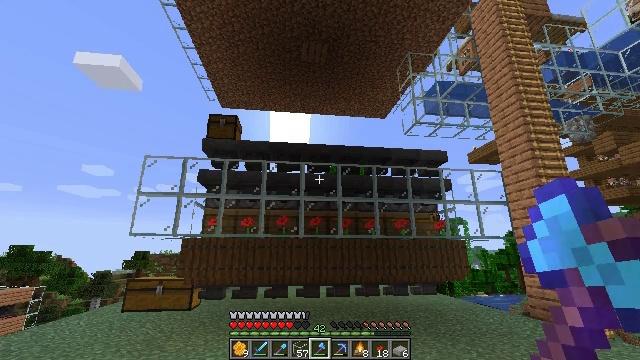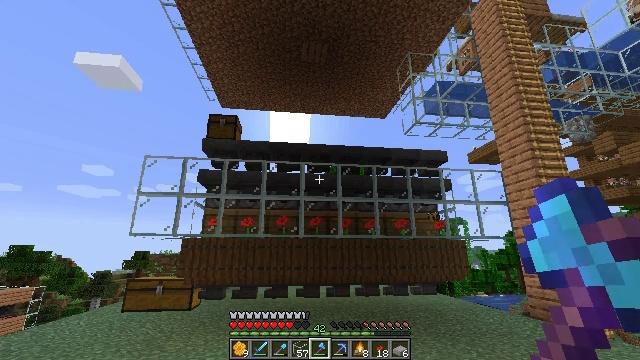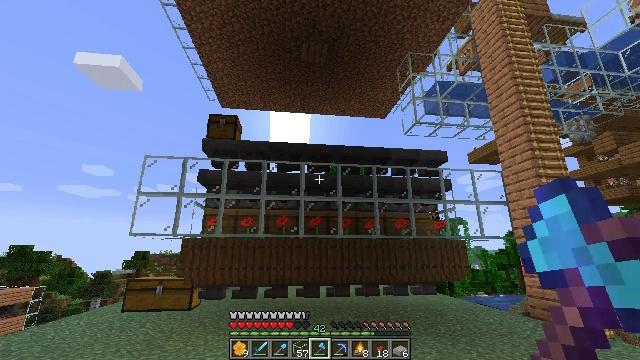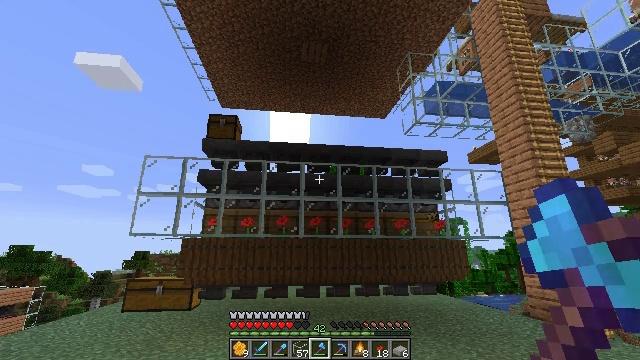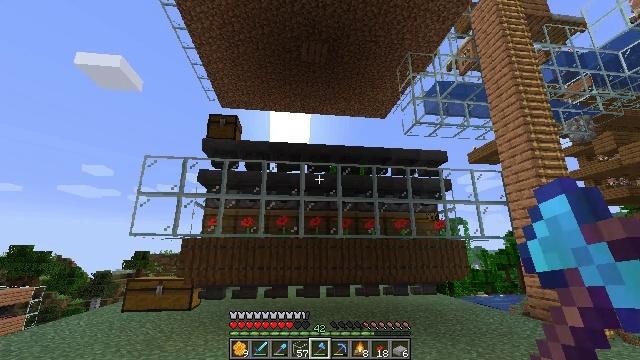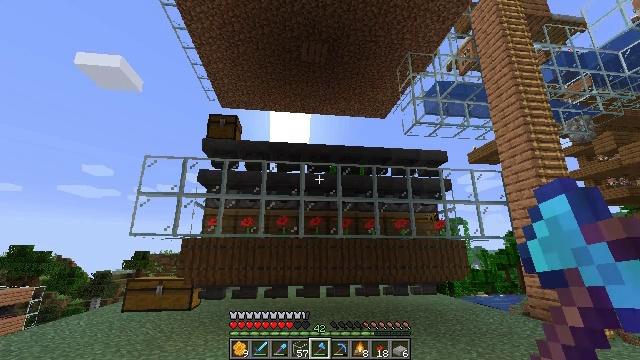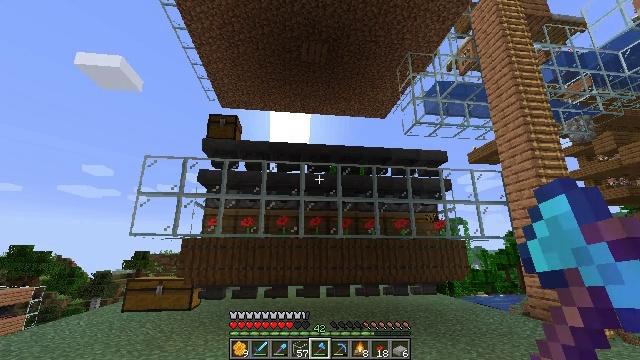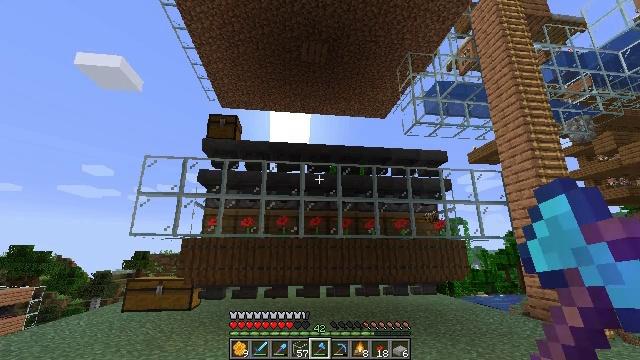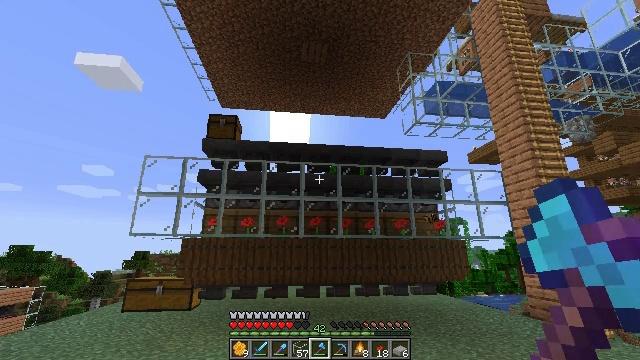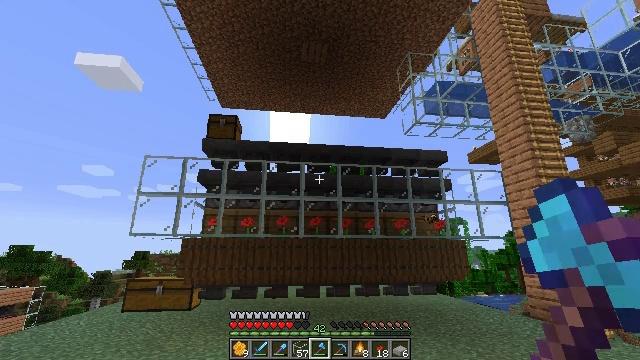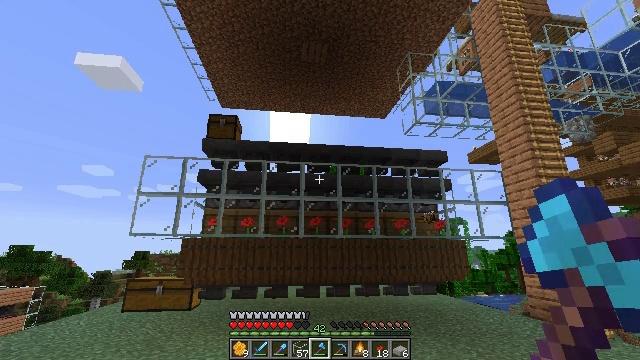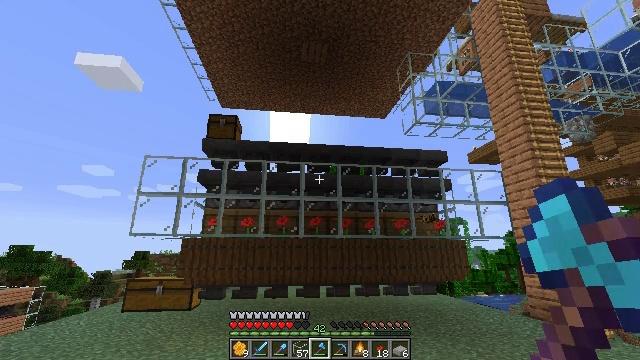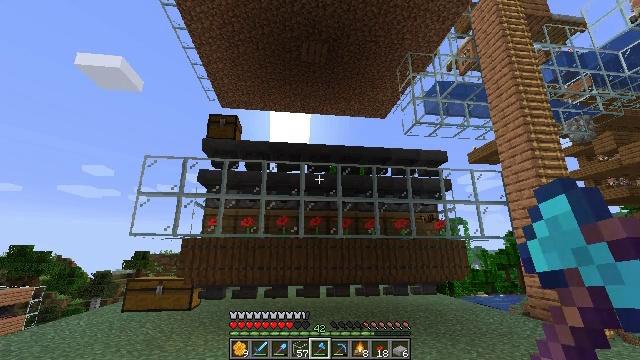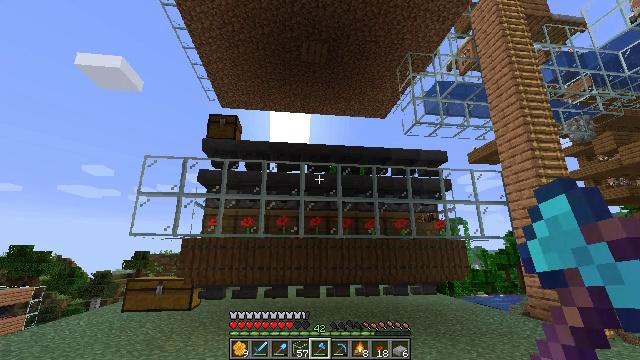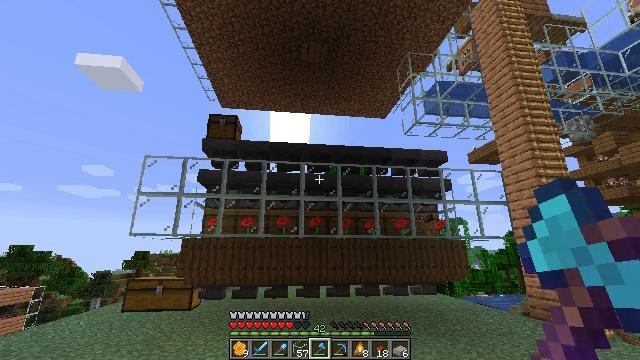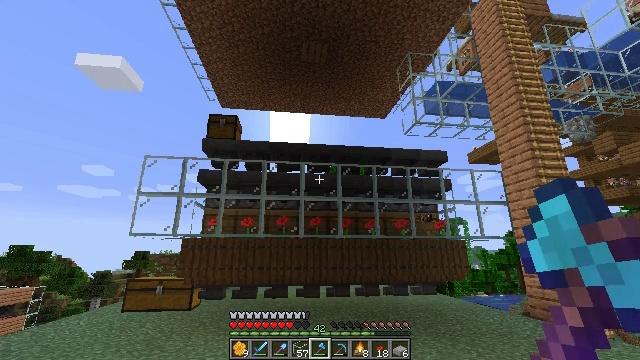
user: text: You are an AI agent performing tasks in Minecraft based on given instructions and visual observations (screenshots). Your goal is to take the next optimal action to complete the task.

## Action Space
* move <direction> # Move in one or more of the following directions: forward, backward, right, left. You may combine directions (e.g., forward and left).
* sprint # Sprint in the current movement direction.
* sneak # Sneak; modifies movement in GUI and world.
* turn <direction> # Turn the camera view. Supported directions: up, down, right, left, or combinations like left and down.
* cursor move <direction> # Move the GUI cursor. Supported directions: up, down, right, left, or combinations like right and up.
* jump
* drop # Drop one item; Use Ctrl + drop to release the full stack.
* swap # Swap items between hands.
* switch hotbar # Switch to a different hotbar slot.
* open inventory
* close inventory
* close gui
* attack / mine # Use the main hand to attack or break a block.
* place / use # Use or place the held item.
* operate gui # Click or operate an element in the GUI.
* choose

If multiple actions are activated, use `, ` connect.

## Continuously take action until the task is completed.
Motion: motion action
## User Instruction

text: Harvest the poppy flower.
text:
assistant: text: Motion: no_op
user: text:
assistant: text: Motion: no_op
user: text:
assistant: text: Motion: no_op
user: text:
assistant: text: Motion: no_op
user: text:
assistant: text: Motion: no_op
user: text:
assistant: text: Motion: no_op
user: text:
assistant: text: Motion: no_op
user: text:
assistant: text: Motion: no_op
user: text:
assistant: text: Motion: no_op
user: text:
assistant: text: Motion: no_op
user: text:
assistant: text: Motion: no_op
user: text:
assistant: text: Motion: no_op
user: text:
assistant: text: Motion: no_op
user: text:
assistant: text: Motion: no_op
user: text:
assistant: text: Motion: no_op
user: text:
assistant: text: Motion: no_op
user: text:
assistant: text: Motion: no_op
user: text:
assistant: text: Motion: no_op
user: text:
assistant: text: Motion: no_op
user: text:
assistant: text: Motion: no_op
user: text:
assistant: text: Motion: no_op
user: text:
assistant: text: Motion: no_op
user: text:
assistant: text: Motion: no_op
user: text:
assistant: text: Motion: no_op
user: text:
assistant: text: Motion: no_op
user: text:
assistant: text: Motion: no_op
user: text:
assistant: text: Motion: no_op
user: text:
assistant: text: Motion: no_op
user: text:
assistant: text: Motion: no_op
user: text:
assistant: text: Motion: no_op